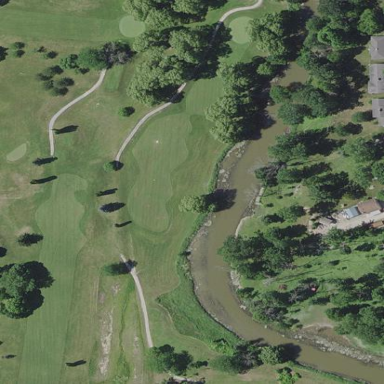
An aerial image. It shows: Grassy area designated as golf fairway.